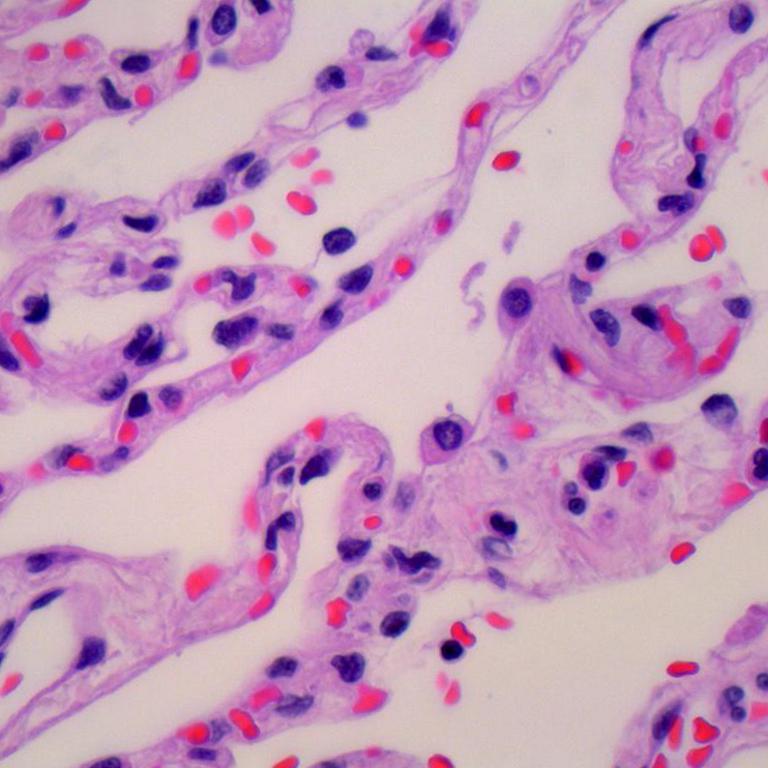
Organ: lung
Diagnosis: benign